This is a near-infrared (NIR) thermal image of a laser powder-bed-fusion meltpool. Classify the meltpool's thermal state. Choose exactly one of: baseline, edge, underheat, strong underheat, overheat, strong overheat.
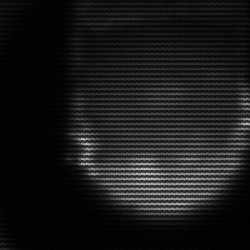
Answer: edge